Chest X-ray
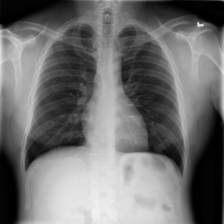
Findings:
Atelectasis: positive
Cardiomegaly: negative
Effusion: positive
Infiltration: negative
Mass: negative
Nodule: negative
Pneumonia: negative
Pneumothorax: negative
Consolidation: negative
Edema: negative
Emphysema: negative
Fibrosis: negative
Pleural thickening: negative
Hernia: negative